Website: home-depot
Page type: customer-info-address
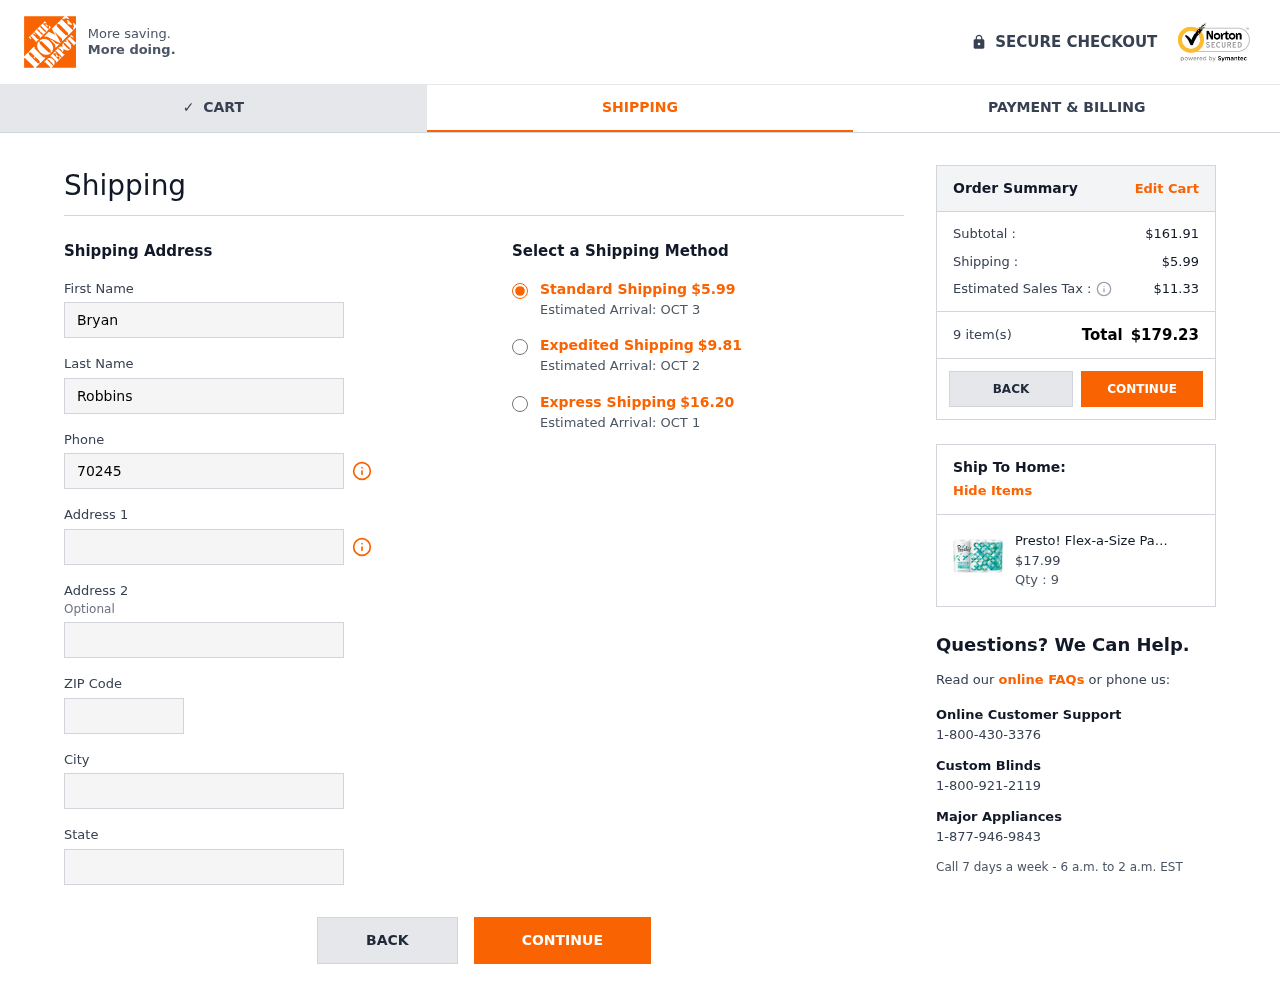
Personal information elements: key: PII_CITY
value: North Mitchellborough
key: PII_FIRSTNAME
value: Bryan
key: PII_LASTNAME
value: Robbins
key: PII_PHONE
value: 7024517025
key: PII_POSTCODE
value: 16888
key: PII_STATE
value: Oregon
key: PII_STREET
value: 2567 Hayes Glens Apt. 007
Product elements: key: PRODUCT1_NAME
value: Presto! Flex-a-Size Paper Towels, Huge Roll, 6 Count
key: PRODUCT1_PRICE
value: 17.99
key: PRODUCT1_QUANTITY
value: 9
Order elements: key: ORDER_SHIPPING_COST
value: $5.99
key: ORDER_DELIVERY_DATE
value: Estimated Arrival: OCT 3
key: ORDER_SHIPPING_COST_EXPEDITED
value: $9.81
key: ORDER_DELIVERY_DATE_EXPEDITED
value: Estimated Arrival: OCT 2
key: ORDER_SHIPPING_COST_EXPRESS
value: $16.20
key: ORDER_DELIVERY_DATE_EXPRESS
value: Estimated Arrival: OCT 1
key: ORDER_SUBTOTAL
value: $161.91
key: ORDER_TAX
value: $11.33
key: ORDER_NUM_ITEMS
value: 9 item(s)
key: ORDER_TOTAL
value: $179.23